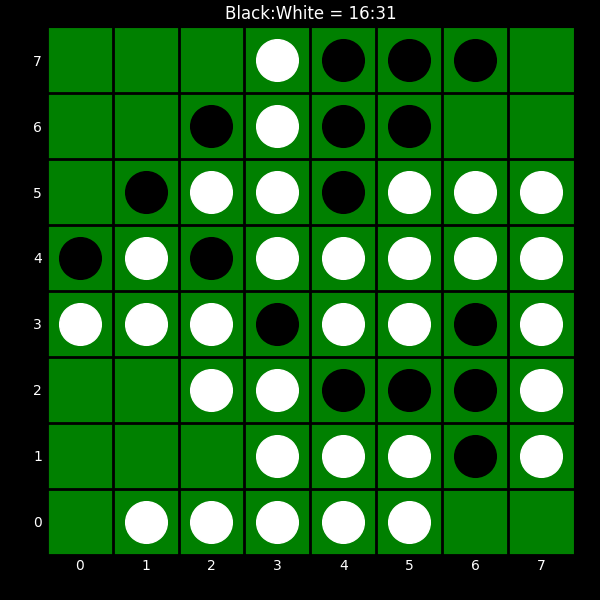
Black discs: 16
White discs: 31